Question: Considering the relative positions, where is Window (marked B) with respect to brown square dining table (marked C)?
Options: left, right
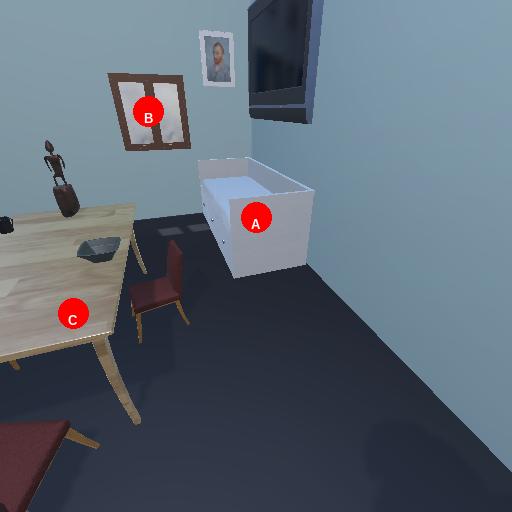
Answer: left